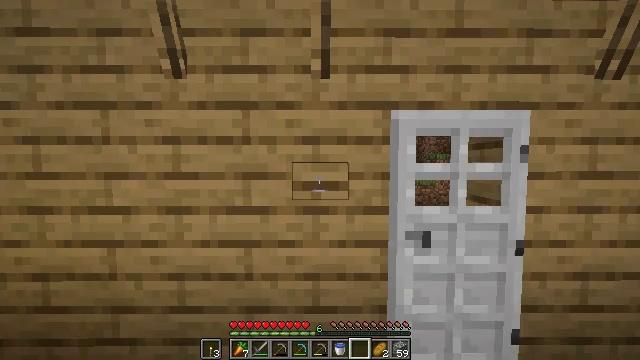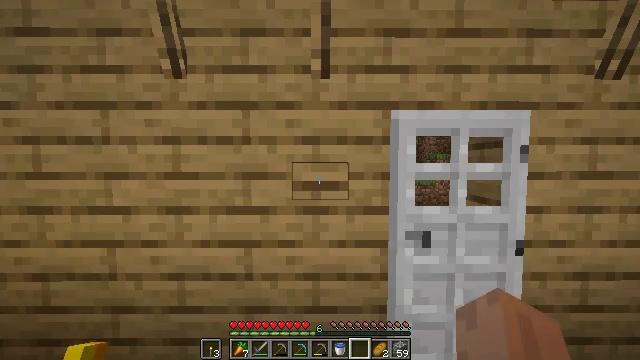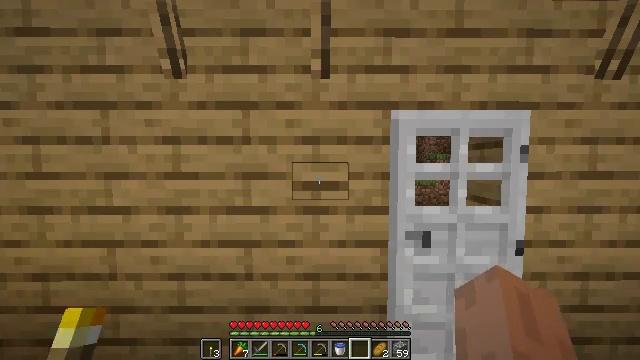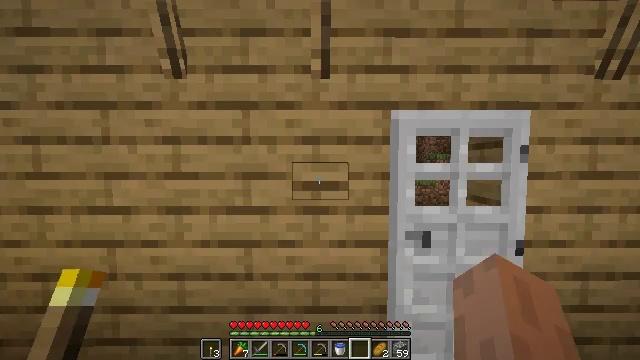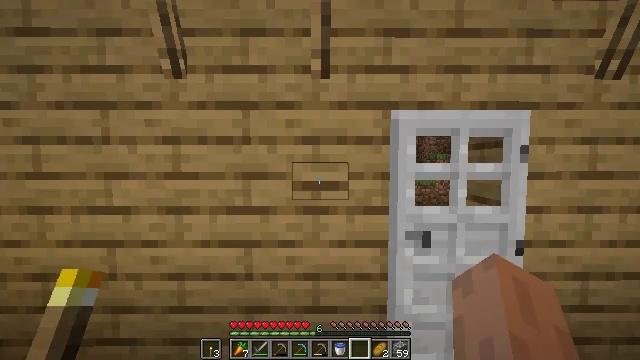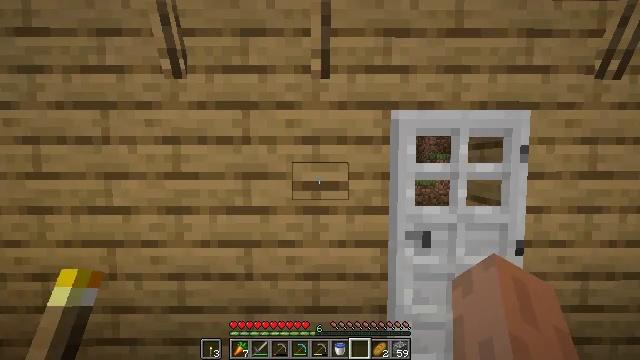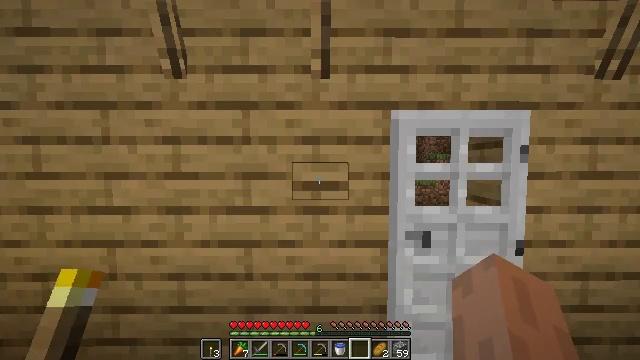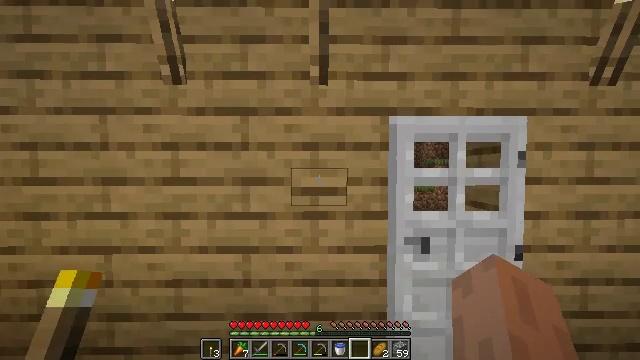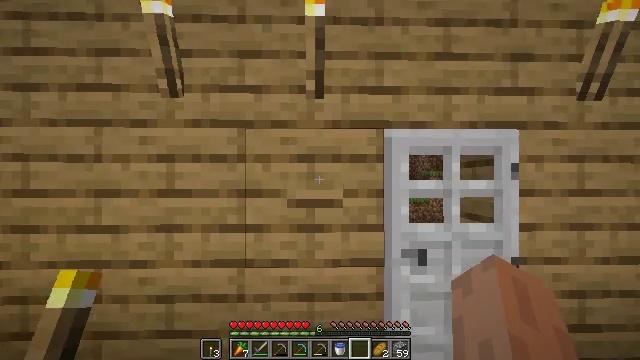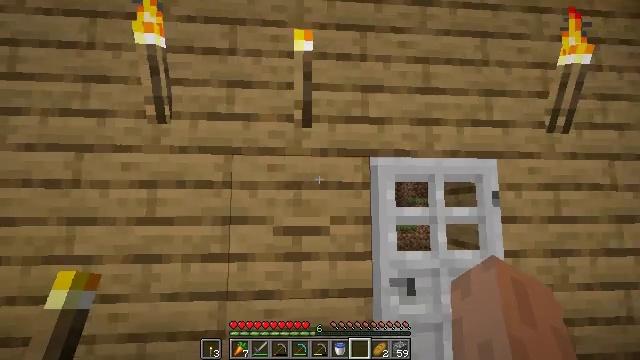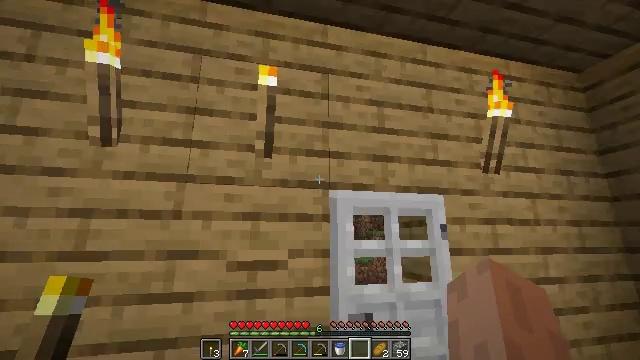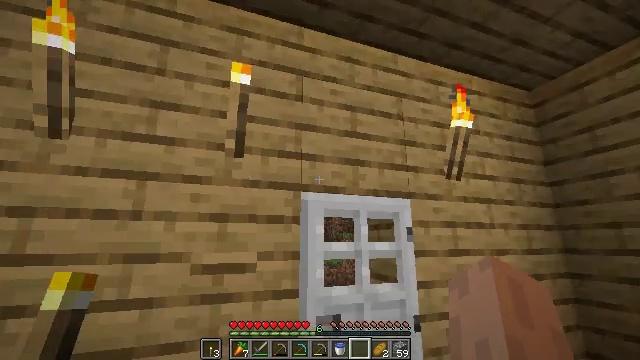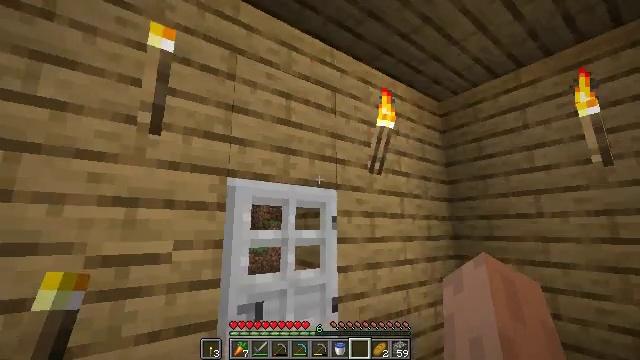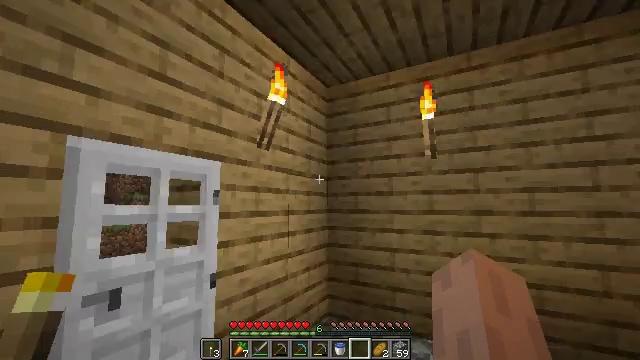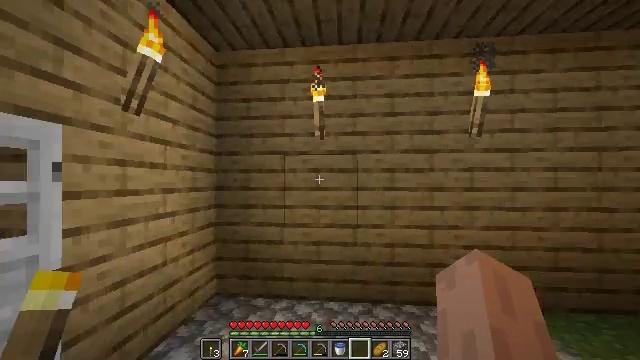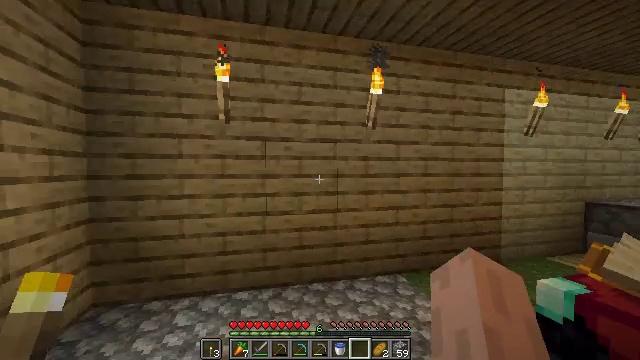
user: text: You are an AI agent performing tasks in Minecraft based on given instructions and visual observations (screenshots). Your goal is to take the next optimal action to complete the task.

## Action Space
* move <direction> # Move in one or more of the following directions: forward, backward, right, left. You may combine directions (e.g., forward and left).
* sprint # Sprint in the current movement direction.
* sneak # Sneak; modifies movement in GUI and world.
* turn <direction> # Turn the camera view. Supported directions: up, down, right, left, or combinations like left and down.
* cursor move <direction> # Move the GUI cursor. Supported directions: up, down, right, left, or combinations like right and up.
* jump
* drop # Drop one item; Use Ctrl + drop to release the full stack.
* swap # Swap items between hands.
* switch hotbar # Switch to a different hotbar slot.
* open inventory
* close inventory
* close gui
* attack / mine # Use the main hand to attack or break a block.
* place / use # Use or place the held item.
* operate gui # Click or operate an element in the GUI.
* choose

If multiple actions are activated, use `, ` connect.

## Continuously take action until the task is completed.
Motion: motion action
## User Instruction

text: Remove a bread from the inventory.
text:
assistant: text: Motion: attack / mine
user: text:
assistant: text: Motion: attack / mine
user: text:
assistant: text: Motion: attack / mine
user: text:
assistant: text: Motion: attack / mine
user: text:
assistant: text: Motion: attack / mine
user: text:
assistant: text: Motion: attack / mine
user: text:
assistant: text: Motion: turn up, attack / mine
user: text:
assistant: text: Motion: turn up, attack / mine
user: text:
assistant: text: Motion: turn right and up, attack / mine
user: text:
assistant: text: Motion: turn right and up, attack / mine
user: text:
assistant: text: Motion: turn right, attack / mine
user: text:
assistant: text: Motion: turn right and down, attack / mine
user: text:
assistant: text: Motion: turn right and down, attack / mine
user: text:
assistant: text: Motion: turn right and down, attack / mine
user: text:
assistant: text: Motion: turn right and down, attack / mine
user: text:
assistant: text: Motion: turn right, attack / mine
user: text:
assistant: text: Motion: turn right and down, attack / mine
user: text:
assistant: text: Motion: turn right and down, attack / mine
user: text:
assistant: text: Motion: turn right and down, attack / mine
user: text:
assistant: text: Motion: attack / mine
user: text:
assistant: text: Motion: attack / mine
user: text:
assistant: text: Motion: turn right, attack / mine
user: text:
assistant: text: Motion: turn right, attack / mine
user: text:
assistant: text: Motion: turn right and up, attack / mine
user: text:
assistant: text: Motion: turn right and up, attack / mine
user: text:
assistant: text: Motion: turn right, attack / mine
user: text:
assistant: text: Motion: turn right, attack / mine
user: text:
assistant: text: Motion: turn right, attack / mine
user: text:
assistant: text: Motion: turn right and down, attack / mine
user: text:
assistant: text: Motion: turn right, attack / mine